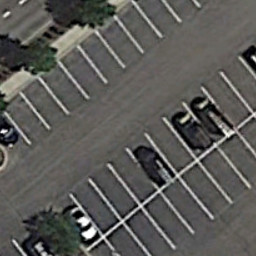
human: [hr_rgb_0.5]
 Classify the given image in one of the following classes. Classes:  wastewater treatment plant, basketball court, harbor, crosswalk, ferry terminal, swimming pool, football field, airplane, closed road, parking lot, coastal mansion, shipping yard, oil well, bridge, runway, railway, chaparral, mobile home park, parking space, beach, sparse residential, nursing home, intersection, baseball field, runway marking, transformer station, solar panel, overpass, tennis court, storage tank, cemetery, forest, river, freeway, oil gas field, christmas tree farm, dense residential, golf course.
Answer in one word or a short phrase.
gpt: parking space